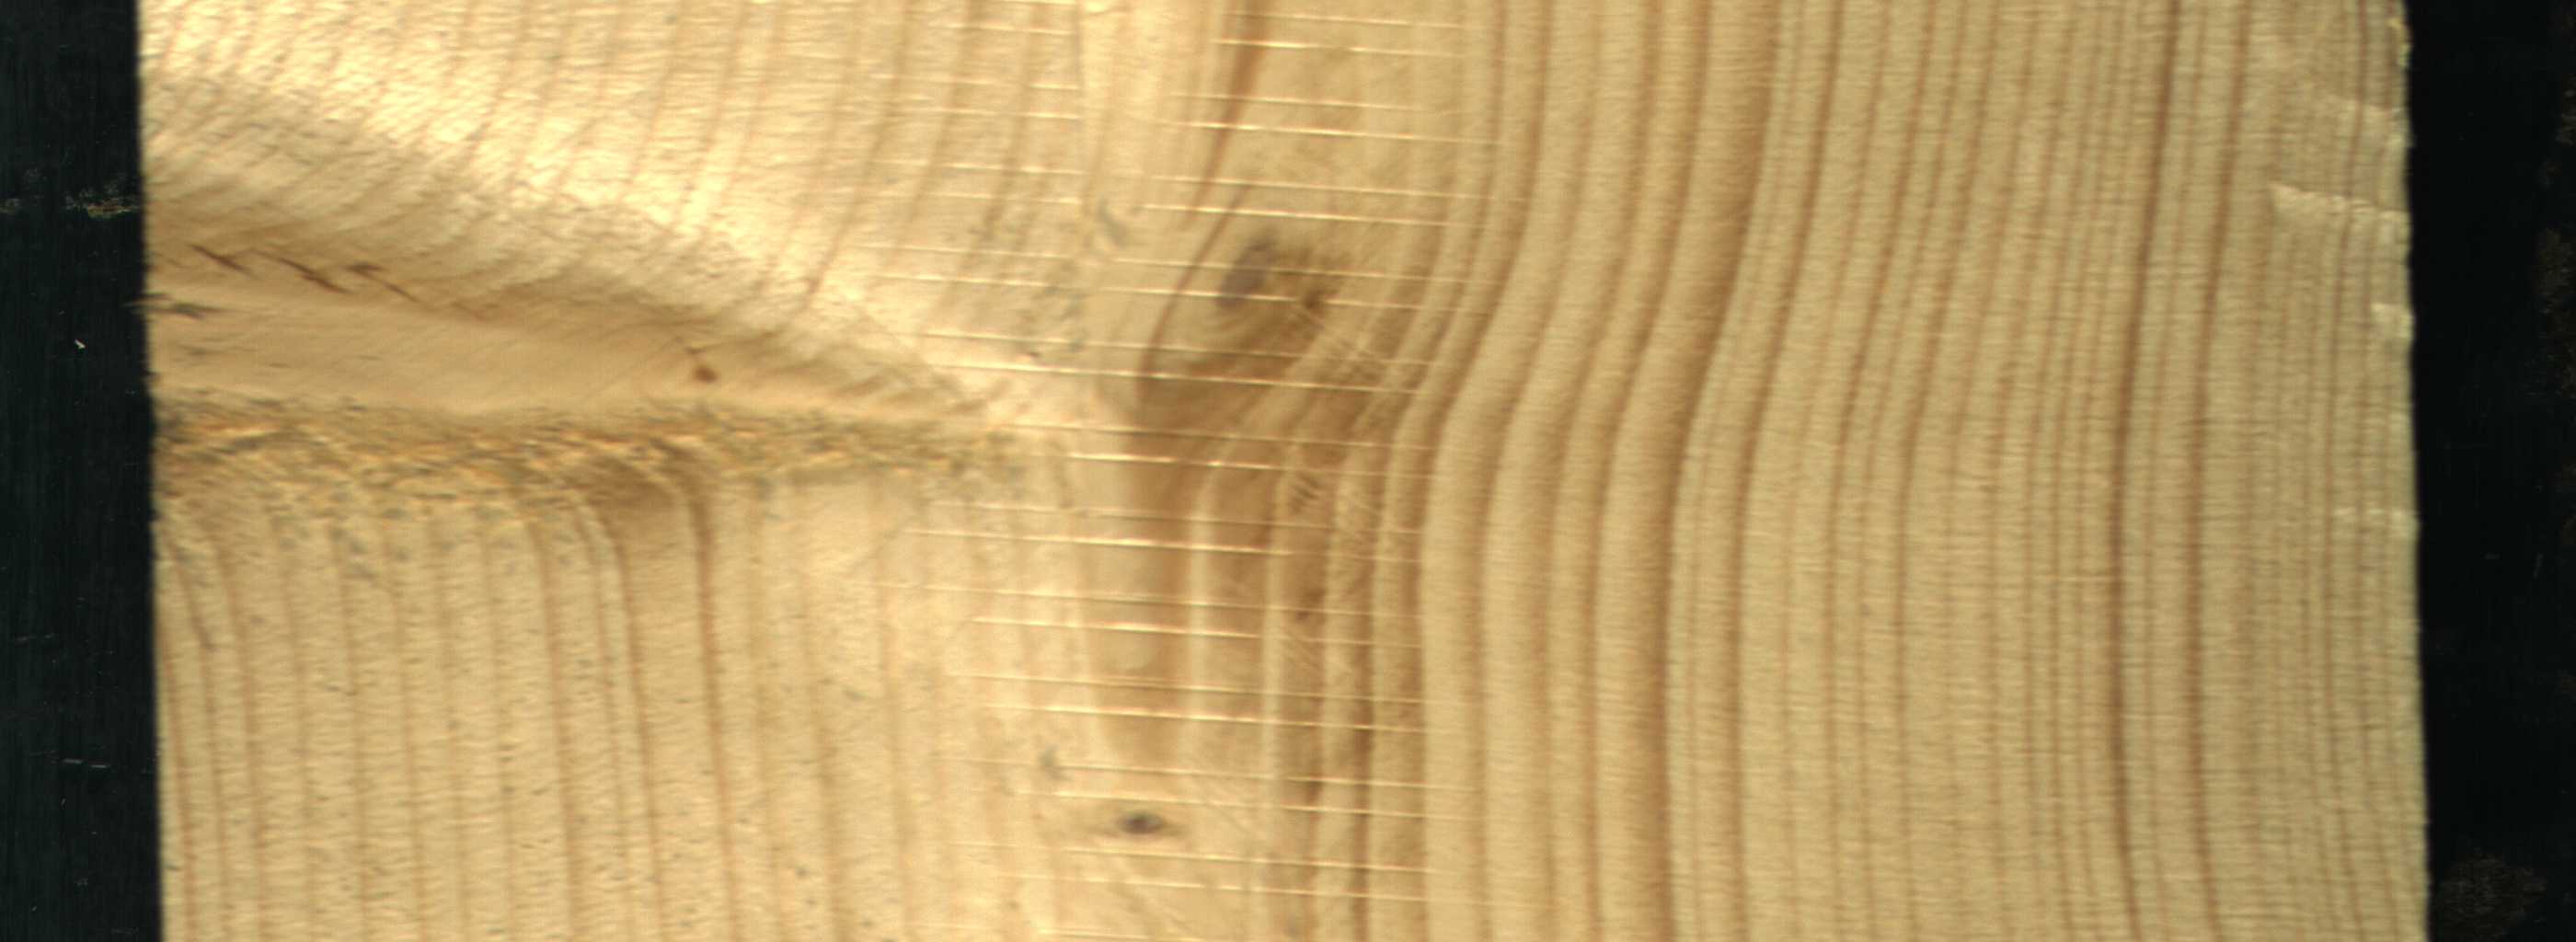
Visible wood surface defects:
Live_Knot
Live_Knot